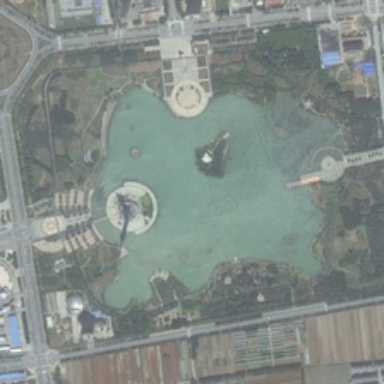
Many buildings are around a park with many green plants and a large pond .